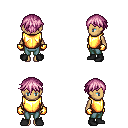
a pixel art fantasy rpg character, female body template, human, tanned skin, gold chest armor, teal pants, pink short bangs hairstyle, gold gloves, black shoes, four views (front, back, left, right), 2x2 character sprite sheet, small pixel art, hard edges, no anti-aliasing